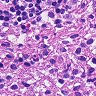
Metastatic tissue present: no